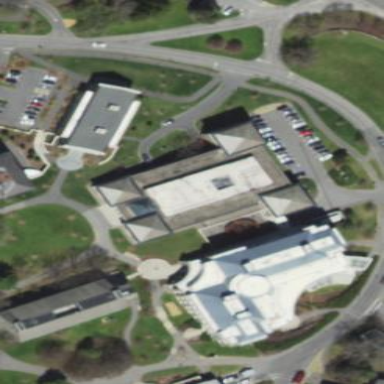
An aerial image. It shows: Educational institution building that serves as university office.